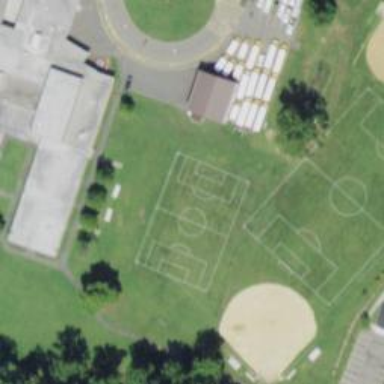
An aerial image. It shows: Soccer pitch for leisure land activities.